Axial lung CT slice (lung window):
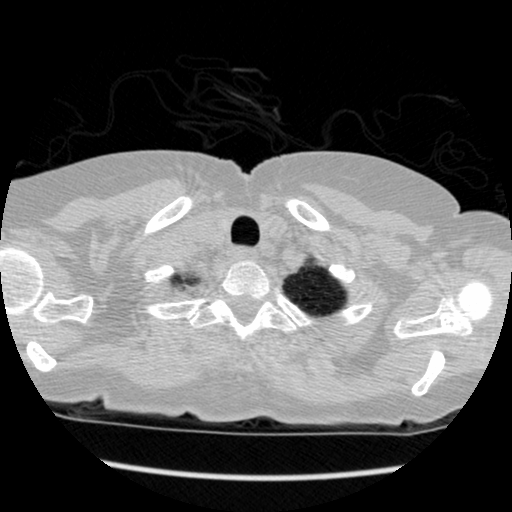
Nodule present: no